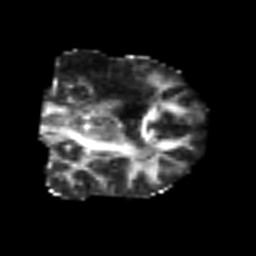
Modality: FA
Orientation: coronal
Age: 41
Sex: male
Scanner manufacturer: siemens
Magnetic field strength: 3 T
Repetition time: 6.1 s
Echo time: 0.101 s